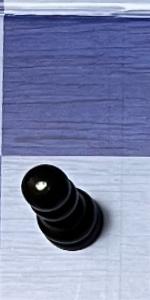
Label: Pawn_Black